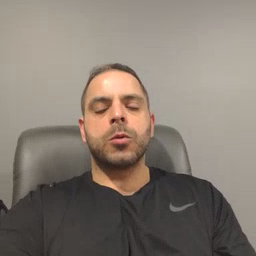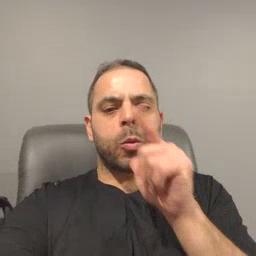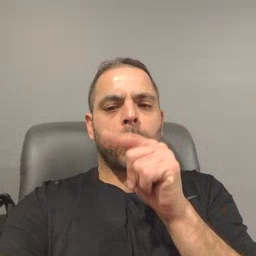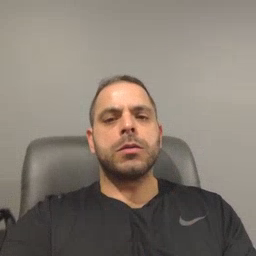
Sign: who